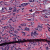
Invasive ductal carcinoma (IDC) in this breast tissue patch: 1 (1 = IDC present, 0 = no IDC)